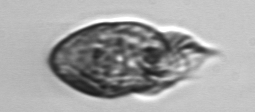
Label: Strombidium_morphotype1